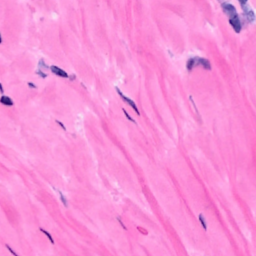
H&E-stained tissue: Breast